Question: I have read lots of post on this forum and others about using a different layout depending on the device being used.
Below is a screenshot of my layout folder at the moment:

Now, I have tried many different variations to try and get the XML layout to change. The project is designed using a phone and I'm now testing on a 10.1 inch Samsung Galaxy tablet.
Despite all those layouts my app still uses the default .xml file.
Any ideas where I'm going wrong or other variations to try?
I should say I lock the user into portrait mode hence a few layouts with -port.
Any help would be great
thanks
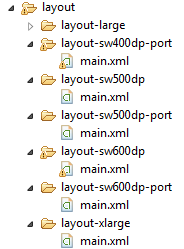
Answer: You need to have your layout-large, layout-sw400dp-port,... folders at the same level as your layout folder instead of having them inside the layout folder.
Your folder structure should look like -
> '''
/res/layout/
/res/layout-large/
/res/layout-sw400dp-port/main.xml
...
'''